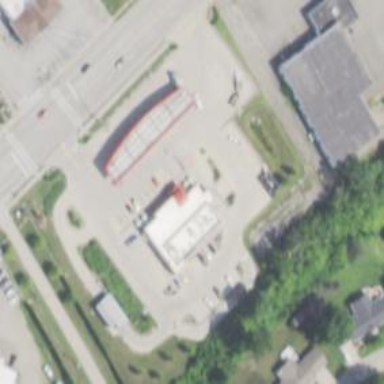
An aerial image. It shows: Convenience shop.